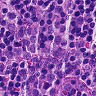
Metastatic tissue present: no